Question: This is more a mathematical than a JS problem, but I hope you can help me.
I'm trying to create waypoints around a polygon. It should be able to walk a line. I need to observe the following cases ( means the way isn't possible):

In my script, I have problems to observe case 2 and case 7 at the same time. The polygon is an array with 5 objects (points) in them. A and B are the points for the red line. Here you can find my <URL>.
'''
// check if point is in polygon
var intersectLinePolygon = function(A, B, poly){
var result = false;
for (var i = 0; i < poly.length; i++){
var C = { 'x':poly[i].x, 'y':poly[i].y };
var D = {};
// if it's not the last point, take the next
if (i != poly.length-1){ D.x = poly[i+1].x; D.y = poly[i+1].y; }
// if it's the last point, take the first
else { D.x = poly[0].x; D.y = poly[0].y; }
if (intersectLineLine(A, B, C, D)){ result = true; }
}
return result;
};
// check if there is an intersection between two lines
var intersectLineLine = function(A, B, C, D){
if (
(B.x == C.x && B.y == C.y) ||
(B.x == D.x && B.y == D.y) ||
(A.x == C.x && A.y == C.y) ||
(A.x == D.x && A.y == D.y)
){ return false; }
else { return (ccw(A,C,D) != ccw(B,C,D) && ccw(A,B,C) != ccw(A,B,D)); }
};
// helper function for intersectLineLine
var ccw = function(A, B, C){ return ((C.y-A.y)*(B.x-A.x) > (B.y-A.y)*(C.x-A.x)); };
'''
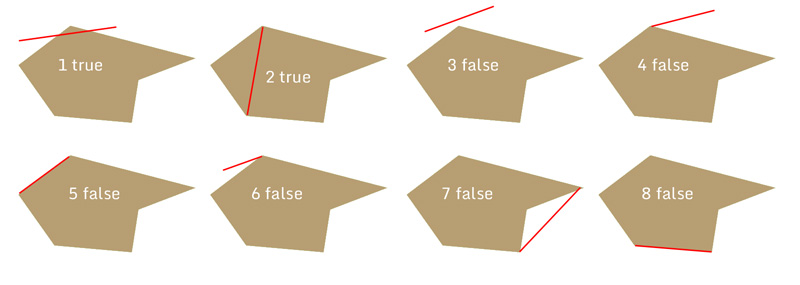
Answer: I could solve it with using poly2tri and wrote a new approach.
<URL>